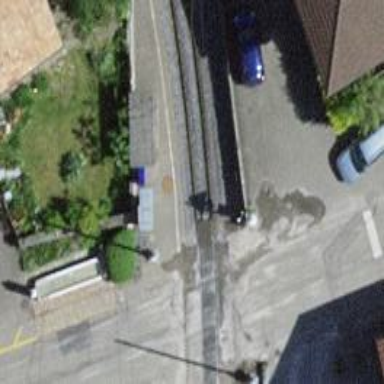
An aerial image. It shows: Halt on the railway.